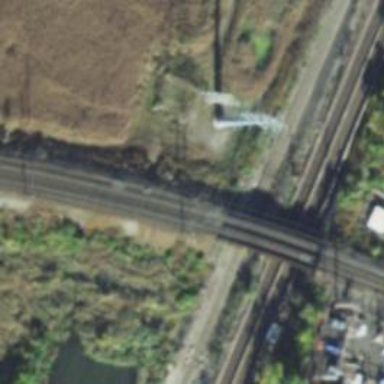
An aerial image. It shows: Bridge over electrified railway with contact line.